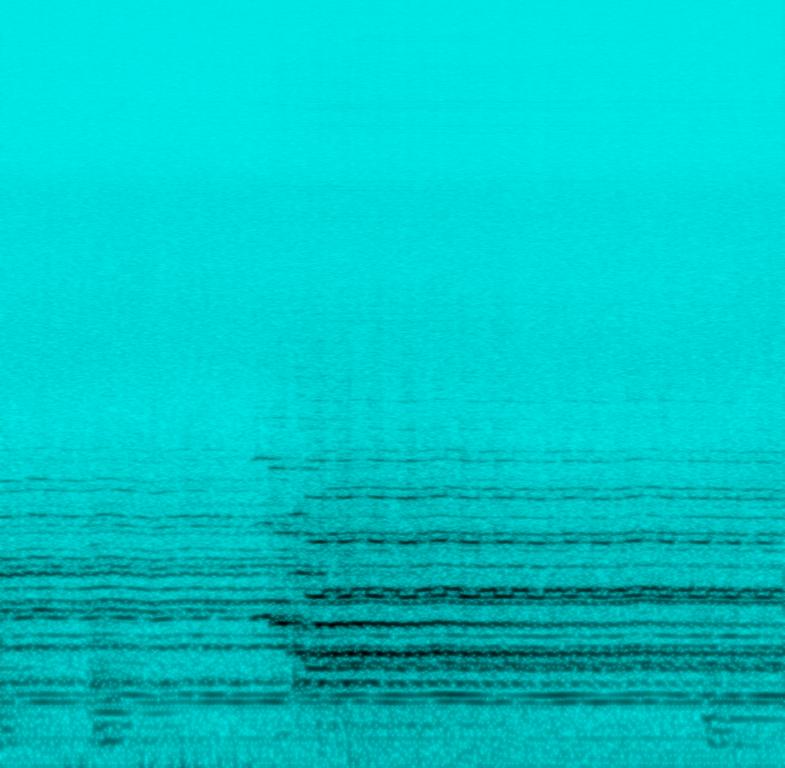
The song is an instrumental soundtrack. The tempo is medium with a string section harmony, horn section, flutes playing , violins playing and lower harmony played judiciously. The song is haunting and full of suspense. The song is a vintage suspense movie soundtrack.